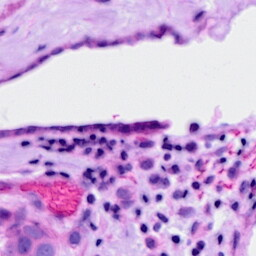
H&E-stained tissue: Ovarian